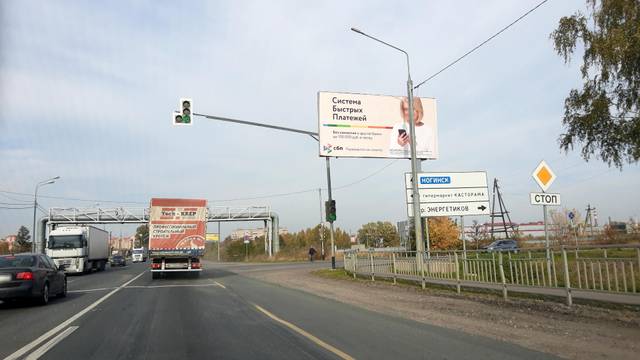
Region: Russia
Coordinates: 55.757, 38.44